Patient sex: M
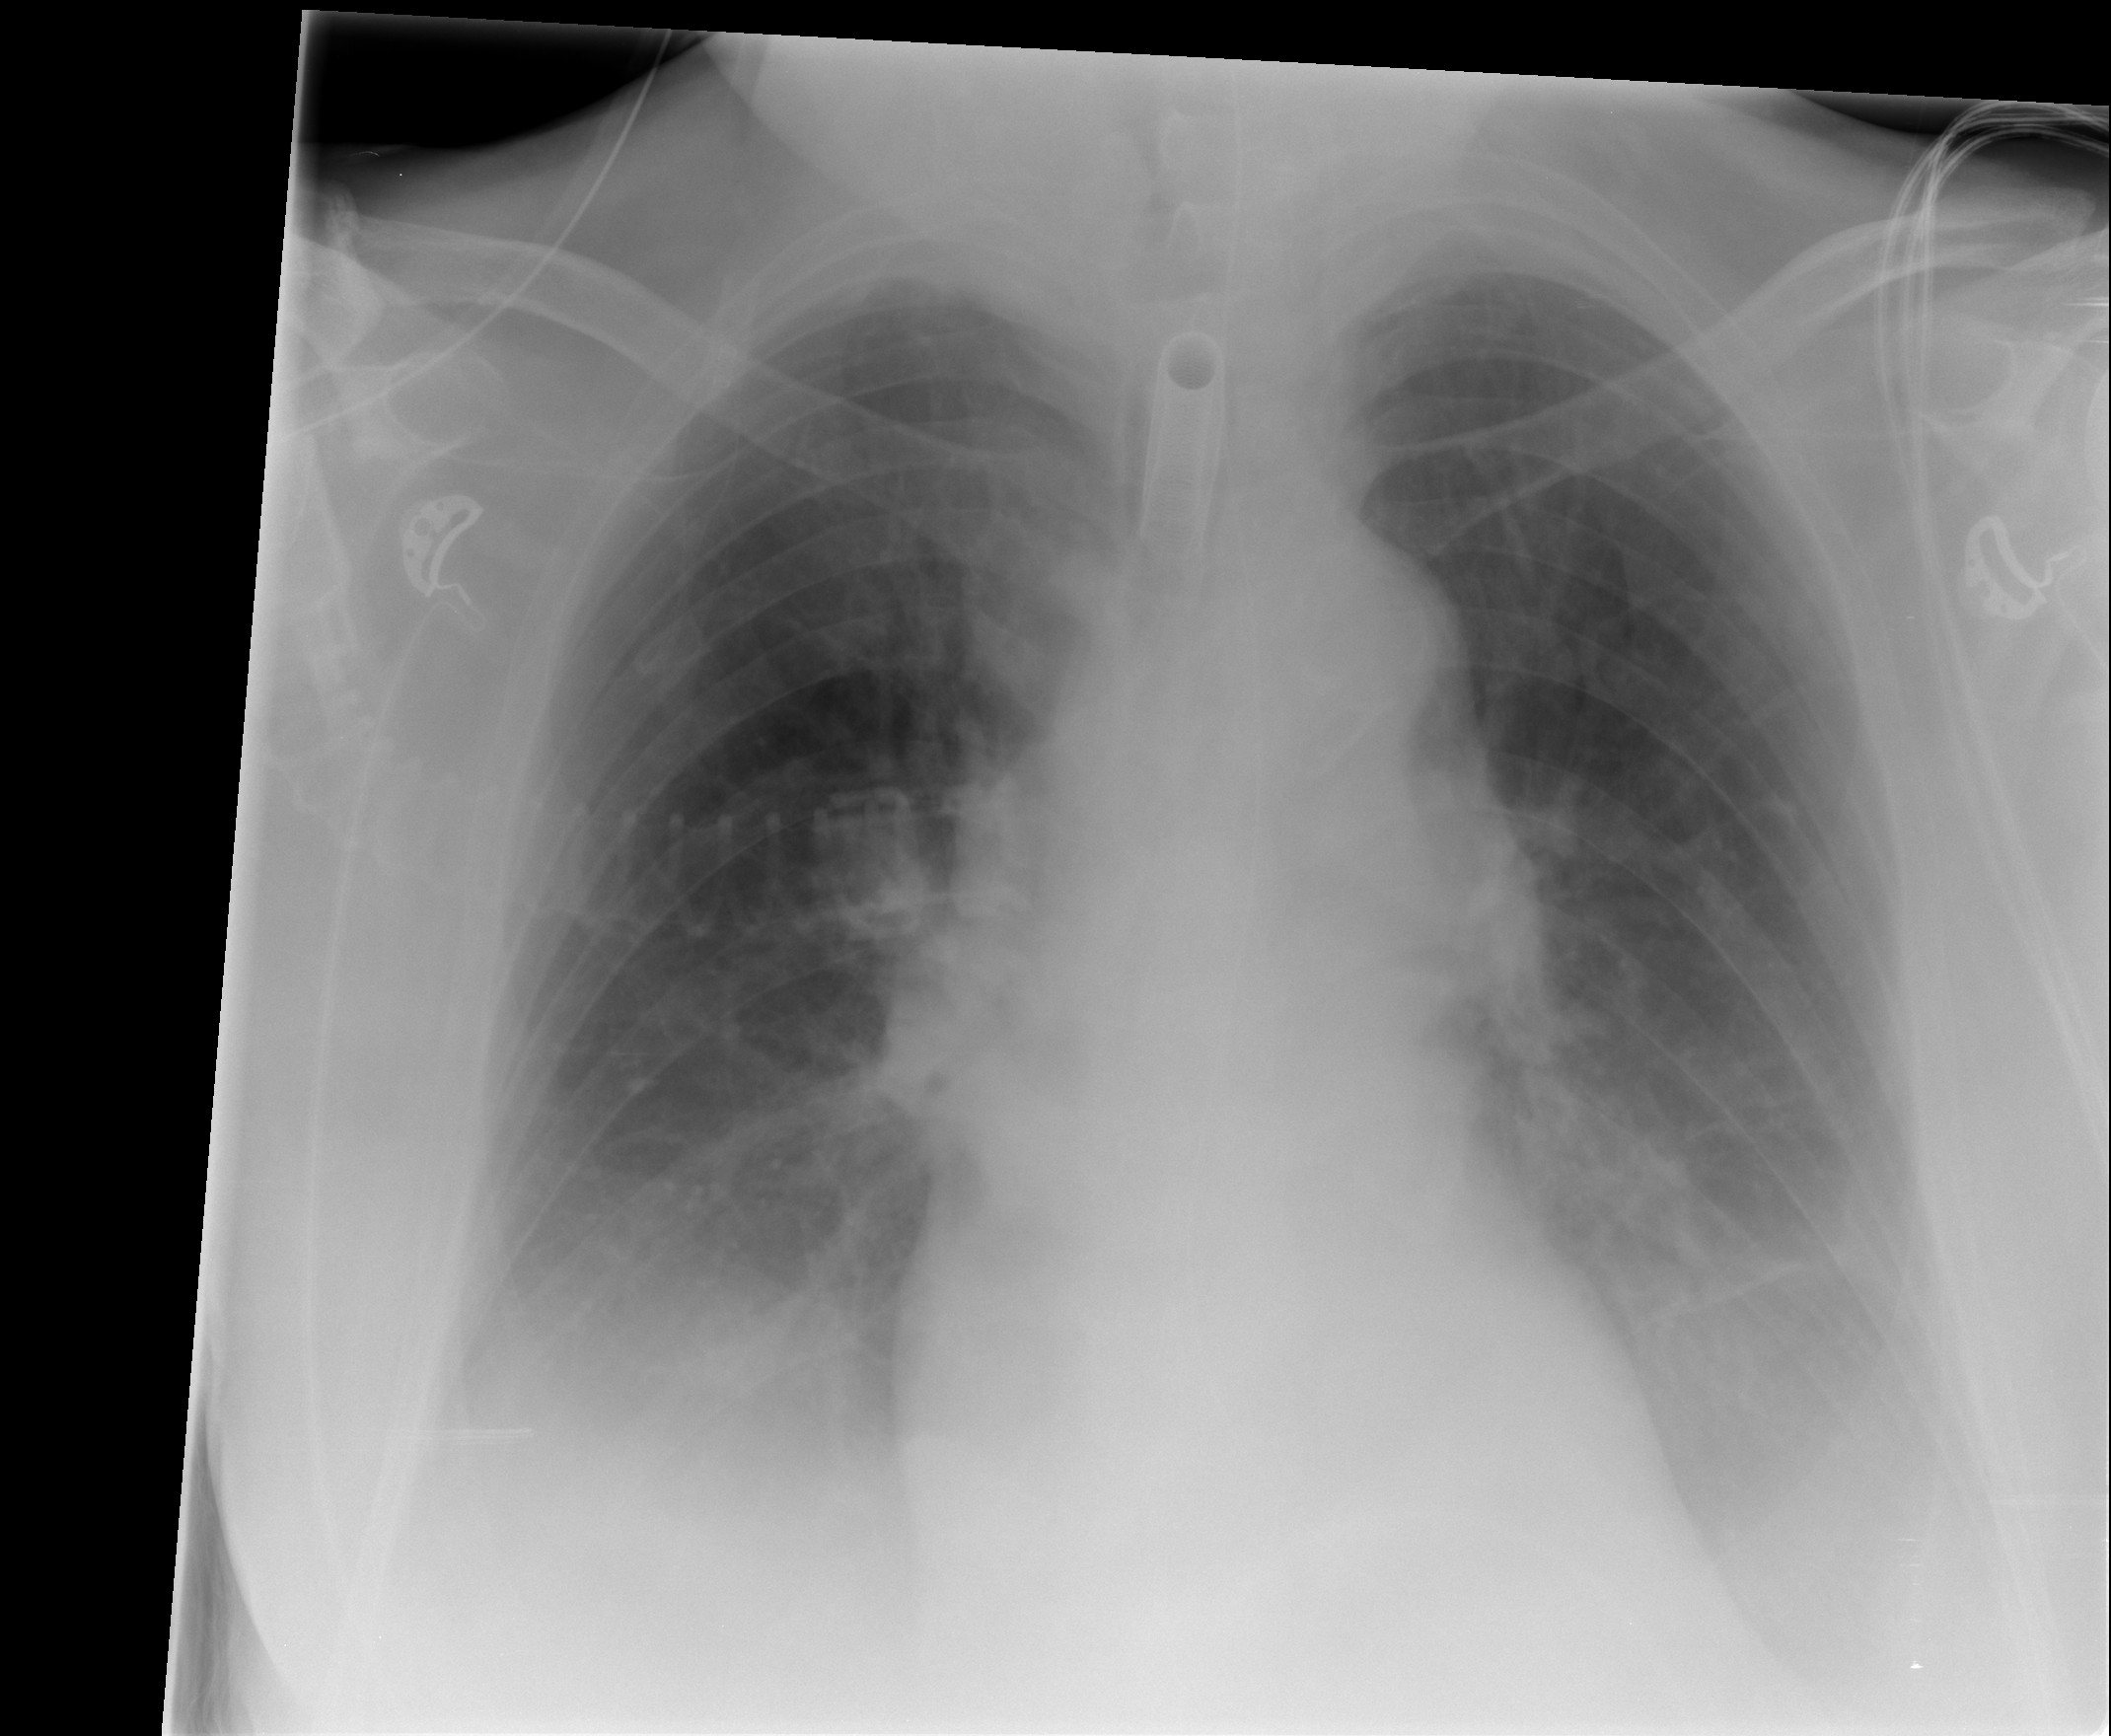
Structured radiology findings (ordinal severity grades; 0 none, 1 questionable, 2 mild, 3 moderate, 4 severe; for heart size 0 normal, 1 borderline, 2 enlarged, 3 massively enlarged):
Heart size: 1
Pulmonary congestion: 2
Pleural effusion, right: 3
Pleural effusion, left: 3
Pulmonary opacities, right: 0
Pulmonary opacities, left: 0
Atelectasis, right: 2
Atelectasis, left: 2